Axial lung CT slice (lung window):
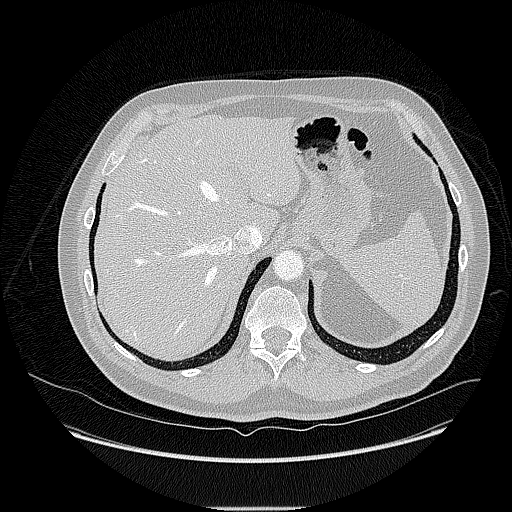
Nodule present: no